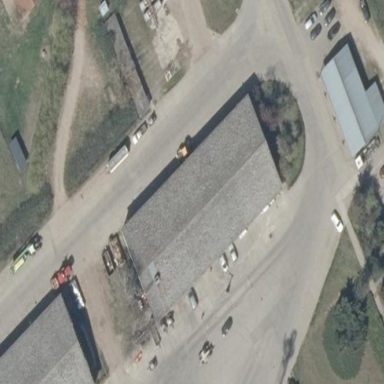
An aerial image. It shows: Industrial building.